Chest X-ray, PA view. Patient: 32 years old, sex M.
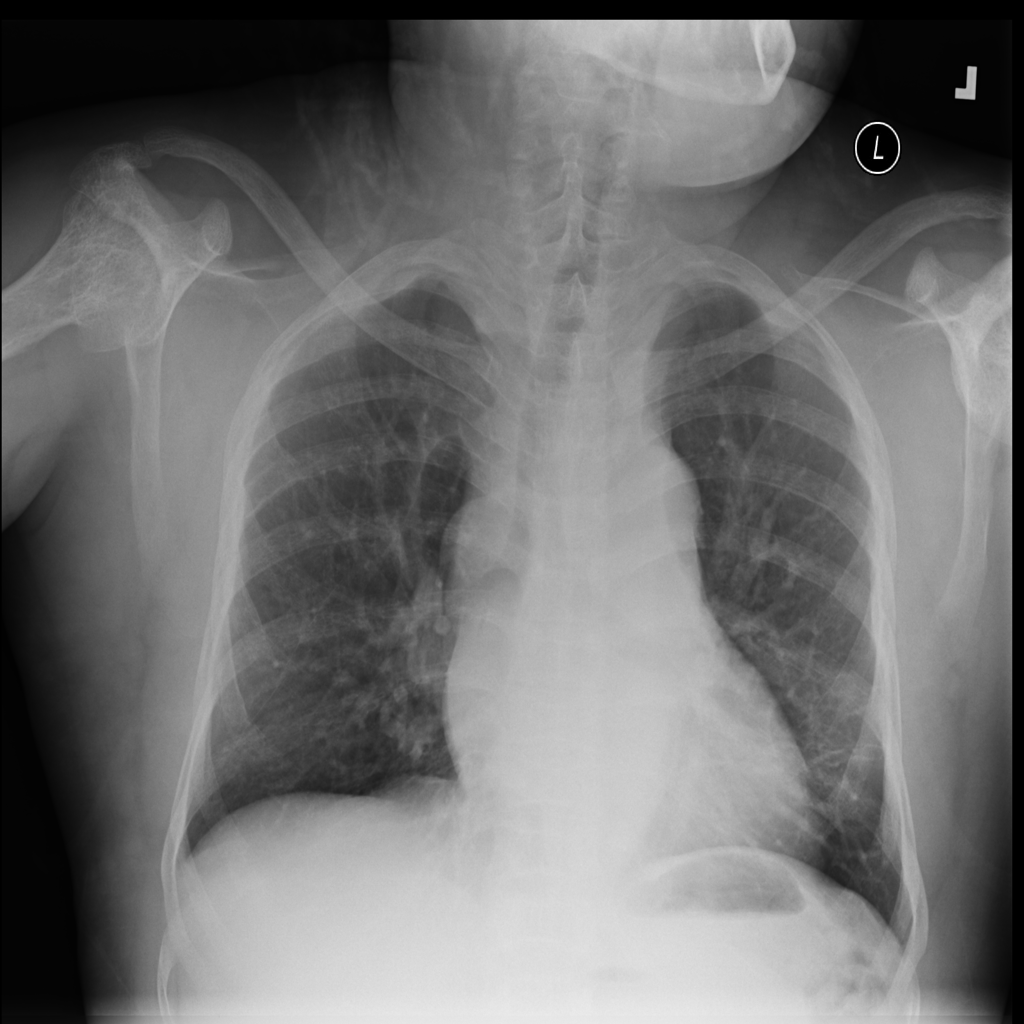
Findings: No Finding